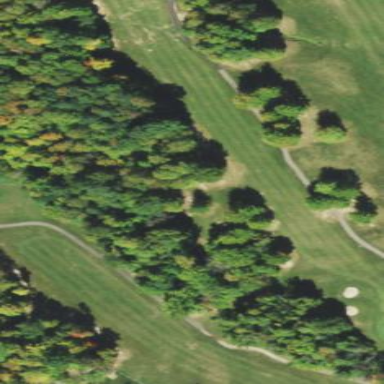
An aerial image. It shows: Scenic golf fairway.